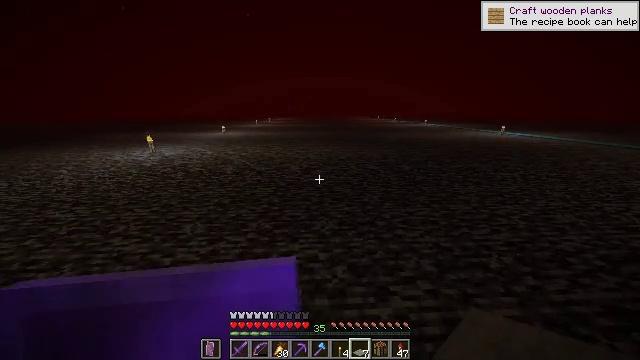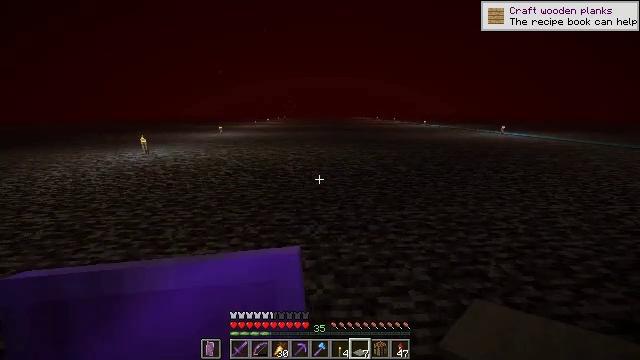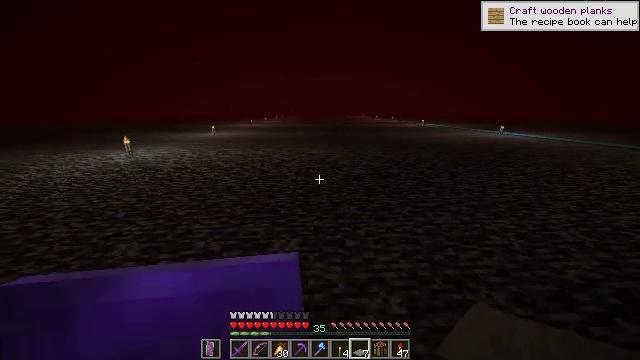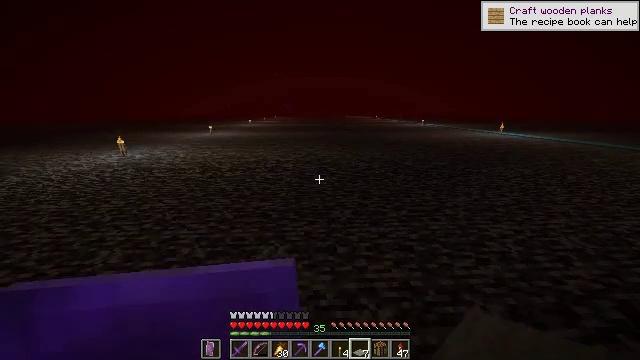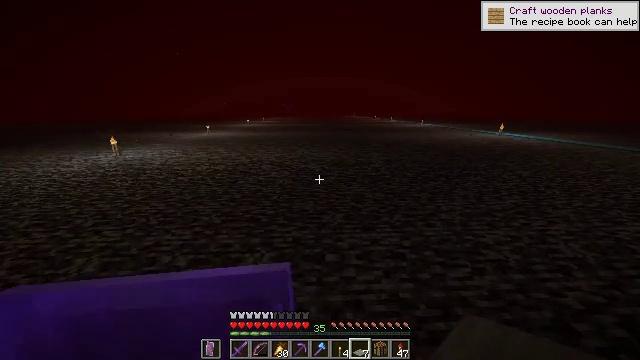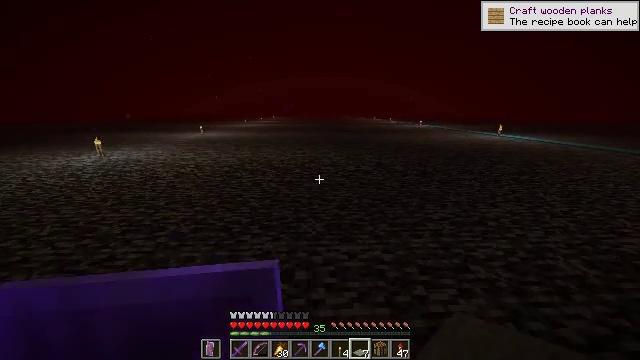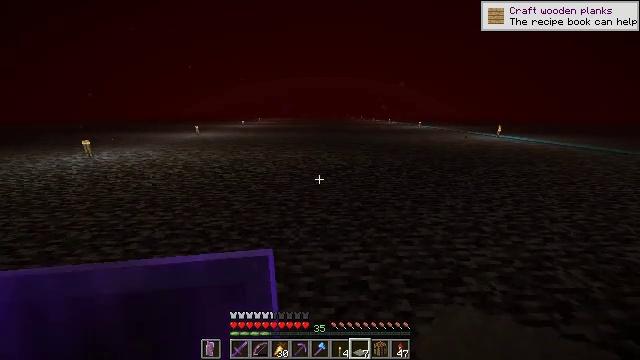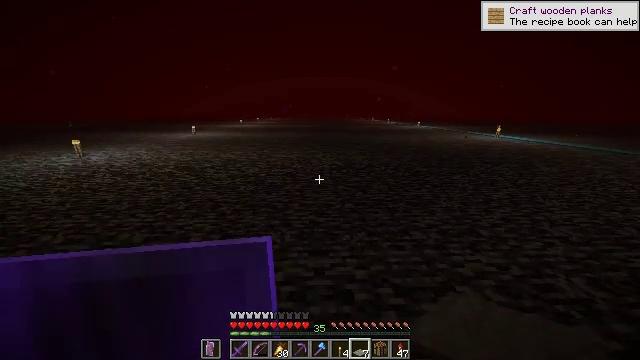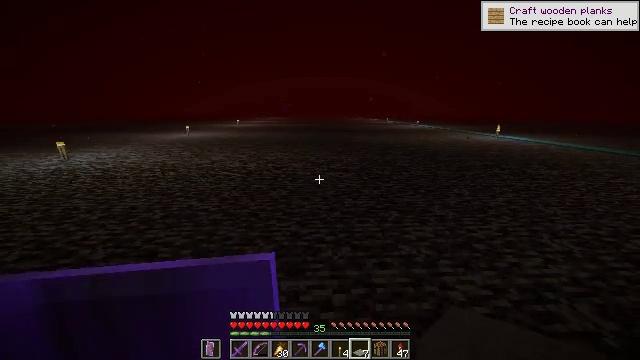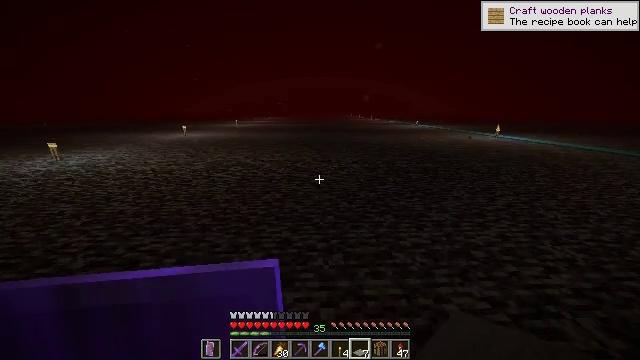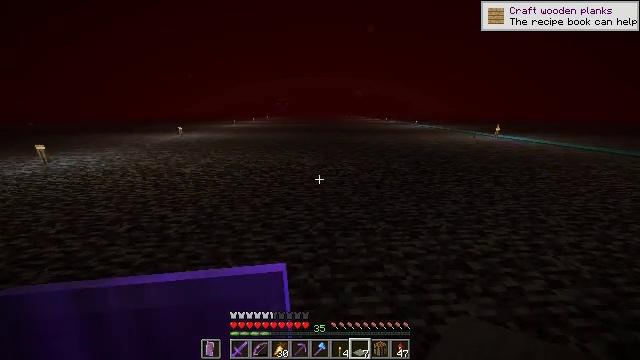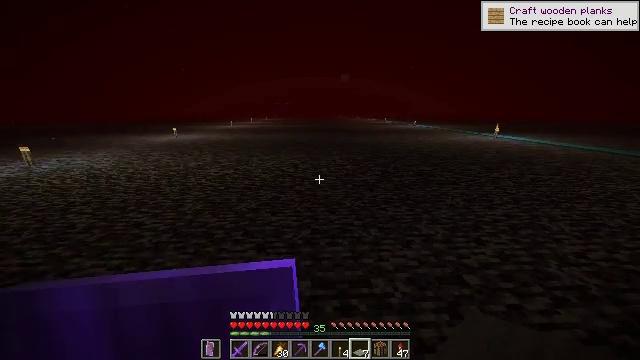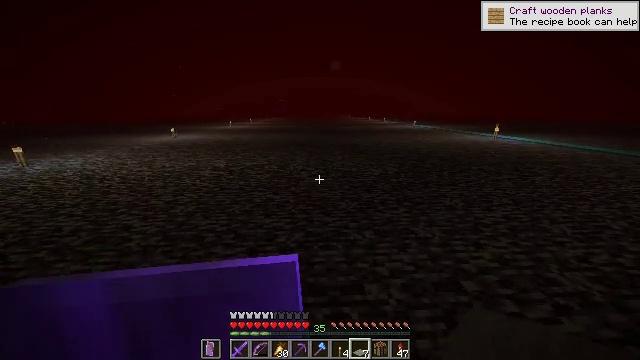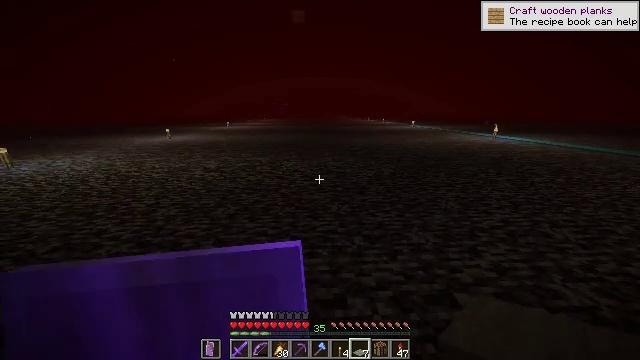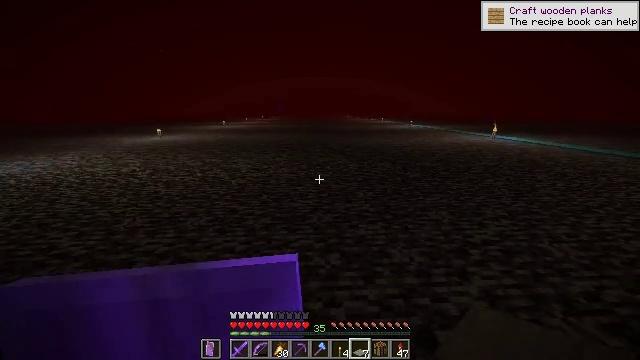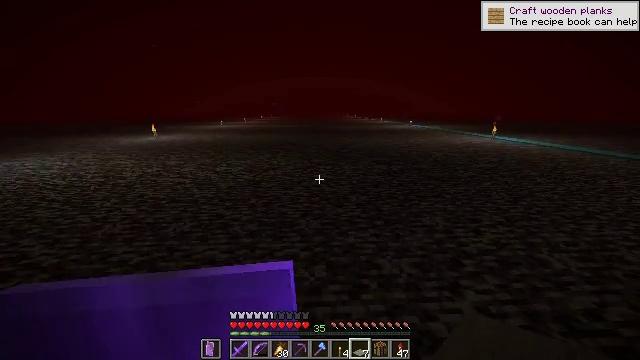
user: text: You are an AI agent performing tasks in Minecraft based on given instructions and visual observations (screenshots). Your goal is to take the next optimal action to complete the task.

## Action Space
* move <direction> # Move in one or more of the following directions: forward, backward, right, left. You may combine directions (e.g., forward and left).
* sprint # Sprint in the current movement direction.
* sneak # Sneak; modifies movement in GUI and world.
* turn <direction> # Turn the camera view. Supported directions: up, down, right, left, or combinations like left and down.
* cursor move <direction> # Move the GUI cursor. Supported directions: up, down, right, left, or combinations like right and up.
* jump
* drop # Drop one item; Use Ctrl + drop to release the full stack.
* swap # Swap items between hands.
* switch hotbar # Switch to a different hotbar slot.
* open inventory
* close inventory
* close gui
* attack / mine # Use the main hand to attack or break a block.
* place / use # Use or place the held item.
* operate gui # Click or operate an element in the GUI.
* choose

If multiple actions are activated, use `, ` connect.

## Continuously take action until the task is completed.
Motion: motion action
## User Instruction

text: Remove a piece of yellow carpet.
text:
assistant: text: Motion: move forward and move right, sprint
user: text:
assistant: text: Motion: move forward and move right, sprint
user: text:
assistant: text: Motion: move forward and move right, sprint
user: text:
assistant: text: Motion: move forward and move right, sprint
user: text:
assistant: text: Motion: move forward and move right, sprint
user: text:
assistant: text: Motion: move forward and move right, sprint
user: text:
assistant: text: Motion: move forward and move right, sprint
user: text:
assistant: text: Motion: move forward and move right, sprint
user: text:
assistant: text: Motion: move forward and move right, sprint
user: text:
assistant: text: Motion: move forward and move right, sprint
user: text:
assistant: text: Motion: move forward and move right, sprint
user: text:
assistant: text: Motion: move forward and move right, sprint
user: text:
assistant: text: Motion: move forward and move right, sprint
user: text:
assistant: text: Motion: move forward and move right, sprint
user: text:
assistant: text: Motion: move forward and move right, sprint
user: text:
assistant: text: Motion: move forward and move right, sprint
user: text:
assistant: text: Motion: move forward and move right, sprint
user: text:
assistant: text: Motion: move forward and move right, sprint, turn right and up
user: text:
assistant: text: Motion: move forward, turn right and down
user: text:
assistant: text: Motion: turn right and down
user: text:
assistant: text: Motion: turn right and down
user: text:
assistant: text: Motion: no_op
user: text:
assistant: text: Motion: move forward
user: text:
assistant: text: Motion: move forward
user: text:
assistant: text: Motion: move forward
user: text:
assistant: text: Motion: move forward
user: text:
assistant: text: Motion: move forward
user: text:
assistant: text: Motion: move forward, sprint, turn right
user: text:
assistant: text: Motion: move forward, sprint, turn left and up
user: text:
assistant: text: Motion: move forward, sprint